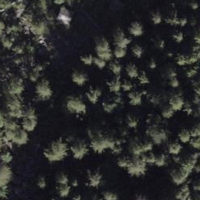
EUNIS habitat code: 44
Species observed at this site:
Parnassius mnemosyne
Parnassius apollo
Brachyta interrogationis